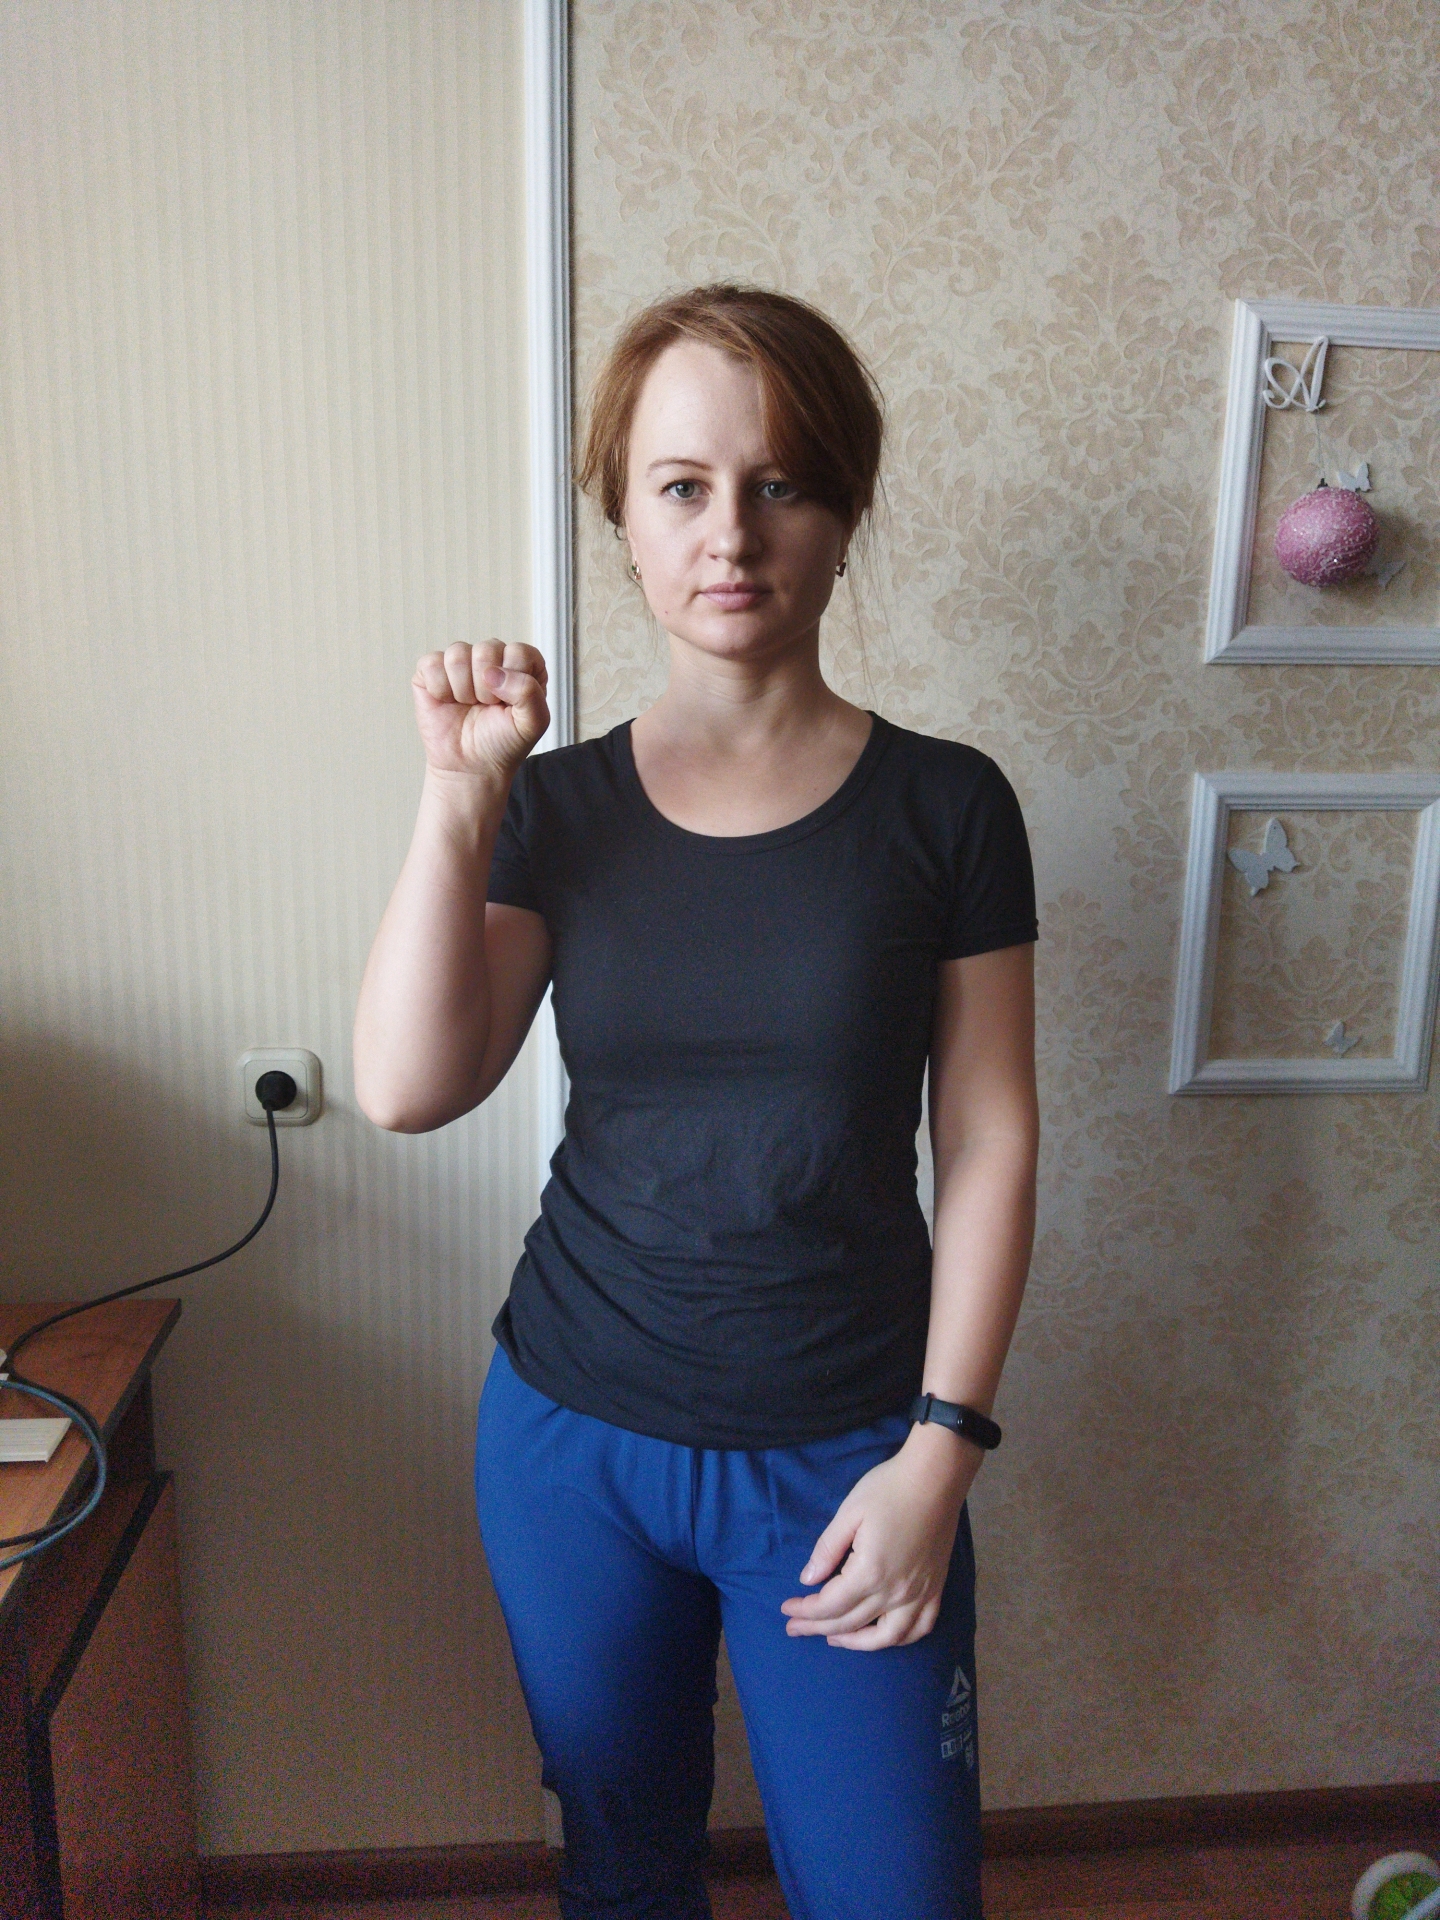
Label: clear